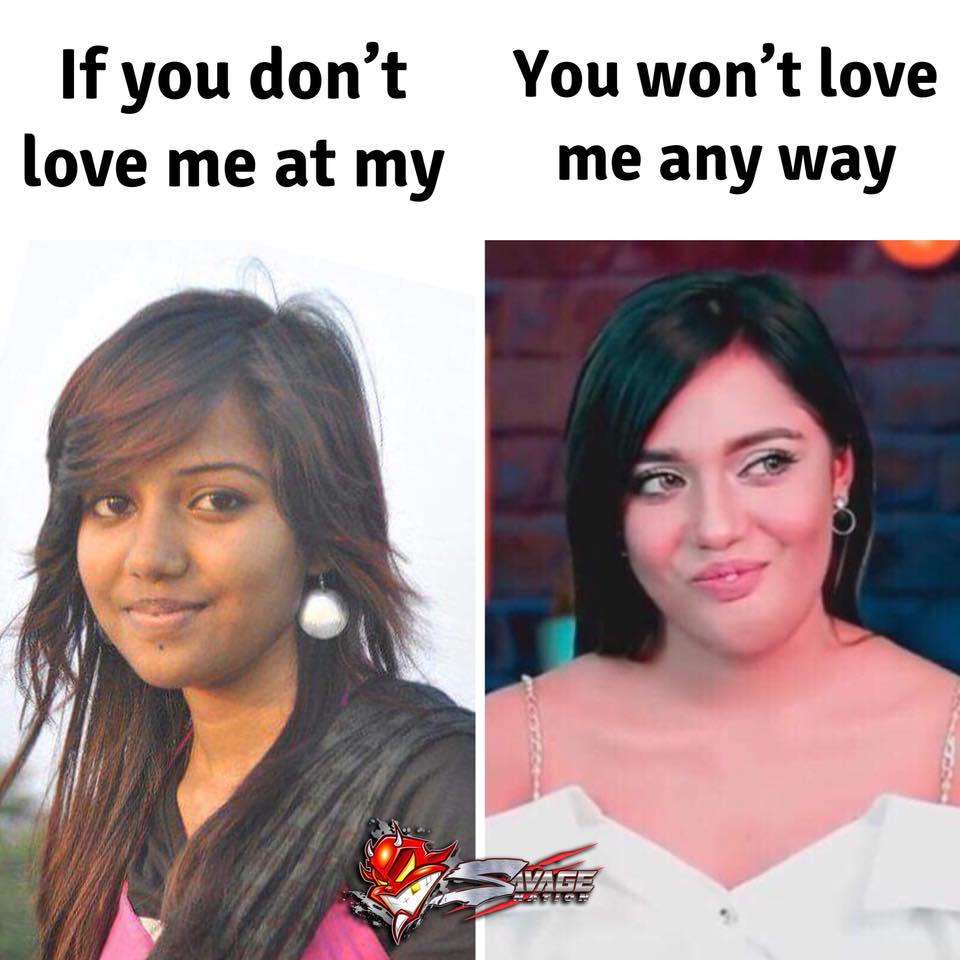
Caption: If you don't love me at my    You won't love me any way
Label: hate